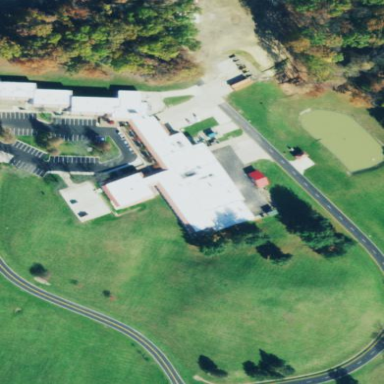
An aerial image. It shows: School.